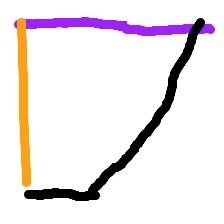
Shape: trapezoid